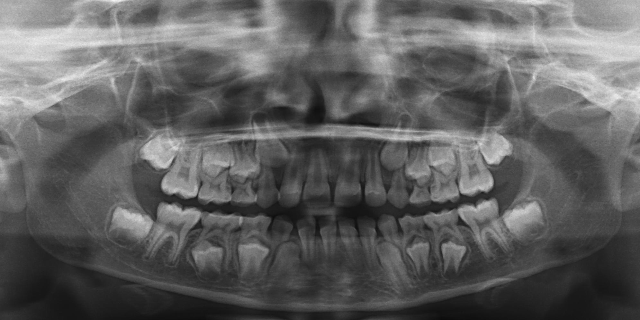
adult